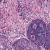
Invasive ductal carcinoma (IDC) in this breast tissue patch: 0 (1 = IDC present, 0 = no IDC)